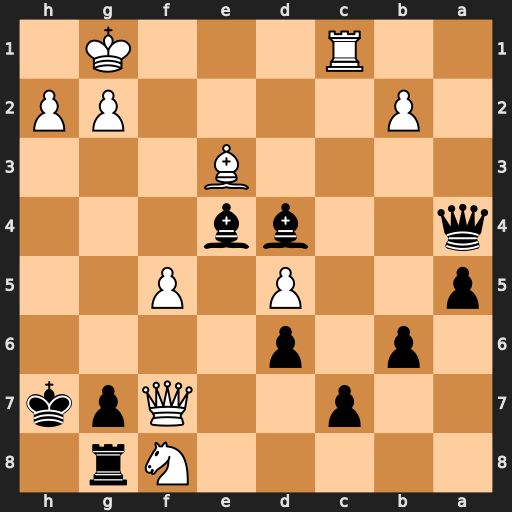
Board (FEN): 5Nr1/2p2Qpk/1p1p4/p2P1P2/q2bb3/4B3/1P4PP/2R3K1
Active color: b
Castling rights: -
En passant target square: -
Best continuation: Rxf8 Qg6+ Kh8